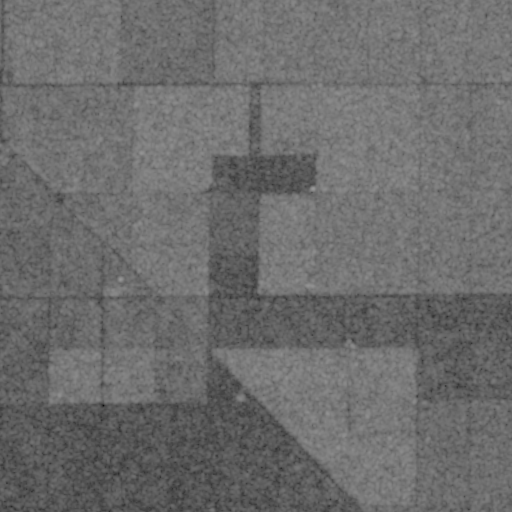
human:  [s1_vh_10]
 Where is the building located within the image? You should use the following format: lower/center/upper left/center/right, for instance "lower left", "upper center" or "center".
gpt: The building is located in the lower center of the image.
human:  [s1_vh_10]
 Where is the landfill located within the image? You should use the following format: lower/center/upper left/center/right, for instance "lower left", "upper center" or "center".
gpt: There is no landfill in the image.

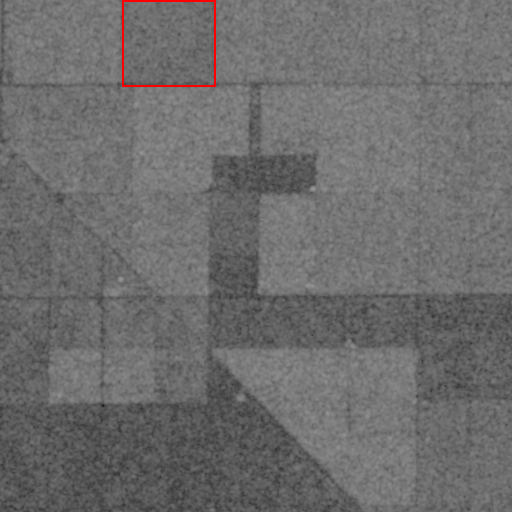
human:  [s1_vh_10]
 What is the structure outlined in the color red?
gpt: The structure outlined in red is a crop field.
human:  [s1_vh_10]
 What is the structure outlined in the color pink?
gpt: There is no pink outline.